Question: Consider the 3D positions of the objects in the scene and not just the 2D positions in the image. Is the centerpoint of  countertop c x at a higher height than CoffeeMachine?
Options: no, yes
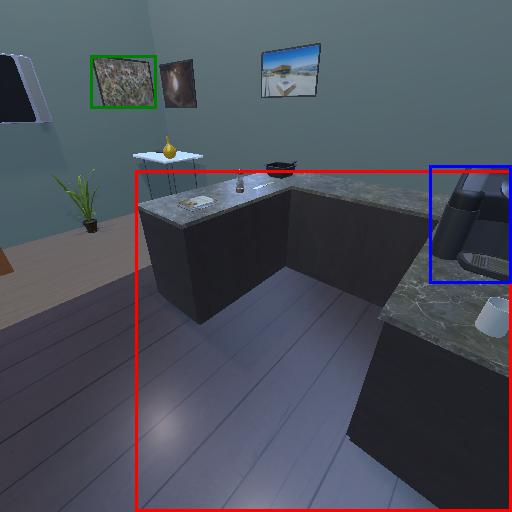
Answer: no